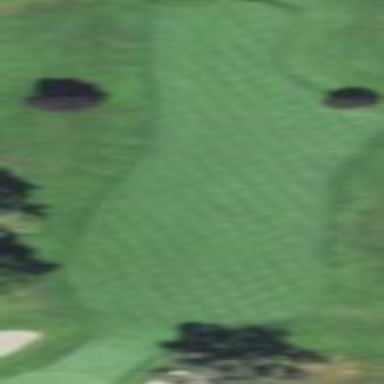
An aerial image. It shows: Golf fairway in the image.